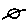
Label: circle